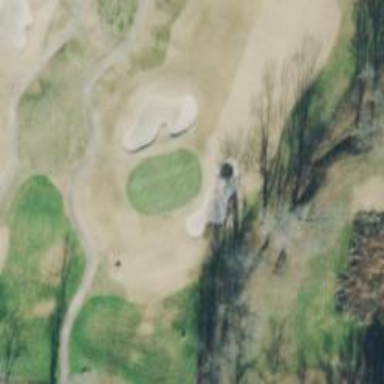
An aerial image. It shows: View of golf hole.